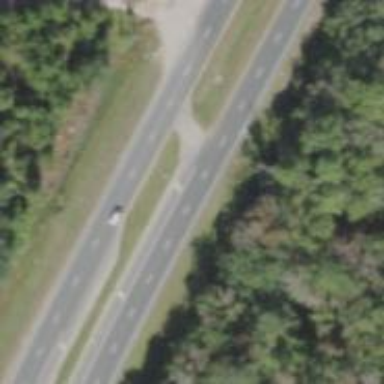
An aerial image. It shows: Trunk link highway.